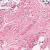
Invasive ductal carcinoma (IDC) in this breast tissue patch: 0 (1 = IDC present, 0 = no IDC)